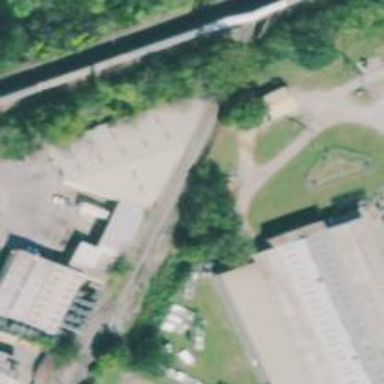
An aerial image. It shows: Railway spur junction.